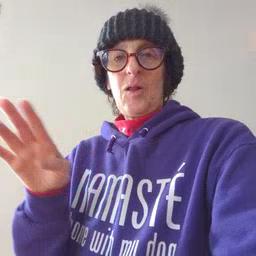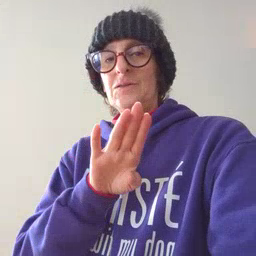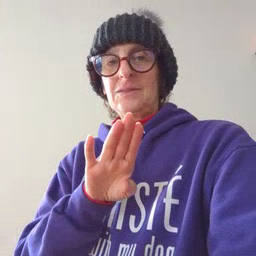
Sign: close